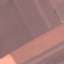
Land use / land cover: AnnualCrop